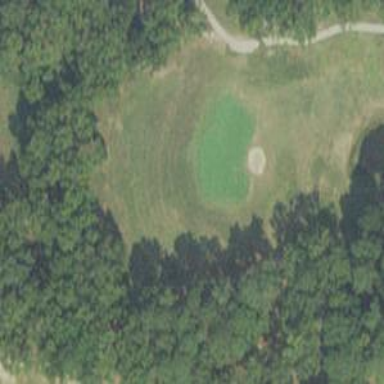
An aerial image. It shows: View of golf hole.